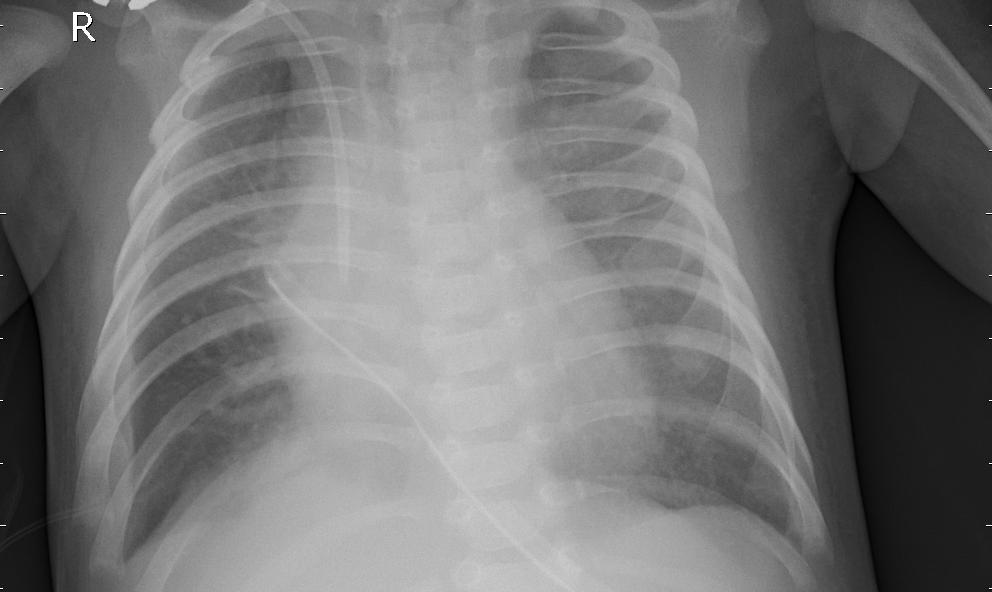
Diagnosis: PNEUMONIA